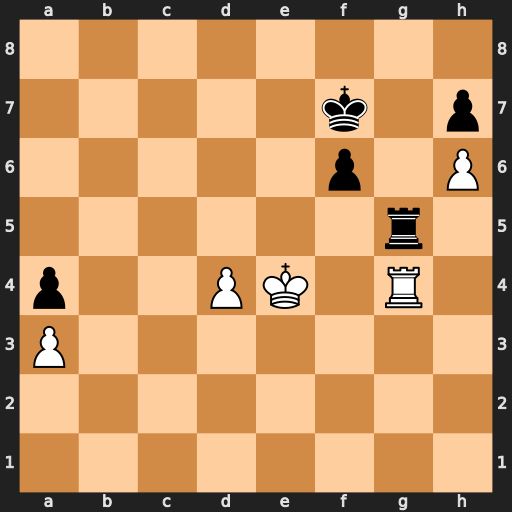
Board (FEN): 8/5k1p/5p1P/6r1/p2PK1R1/P7/8/8
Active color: w
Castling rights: -
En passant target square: -
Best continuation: Rxg5 fxg5 Kf5 Ke7 Kxg5 Ke6 Kf4 Kd5 Ke3